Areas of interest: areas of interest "Shigulong Tennis Court"
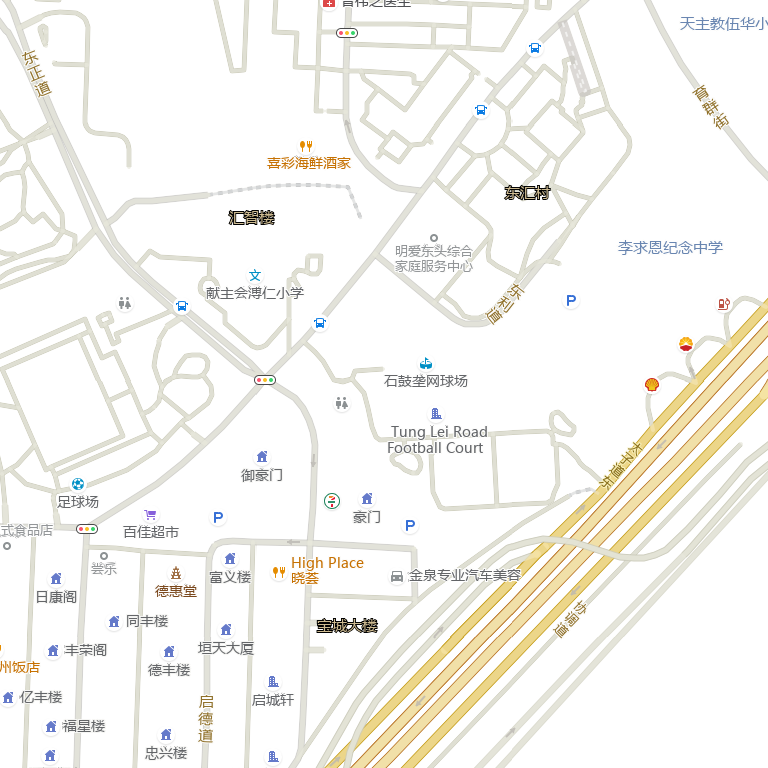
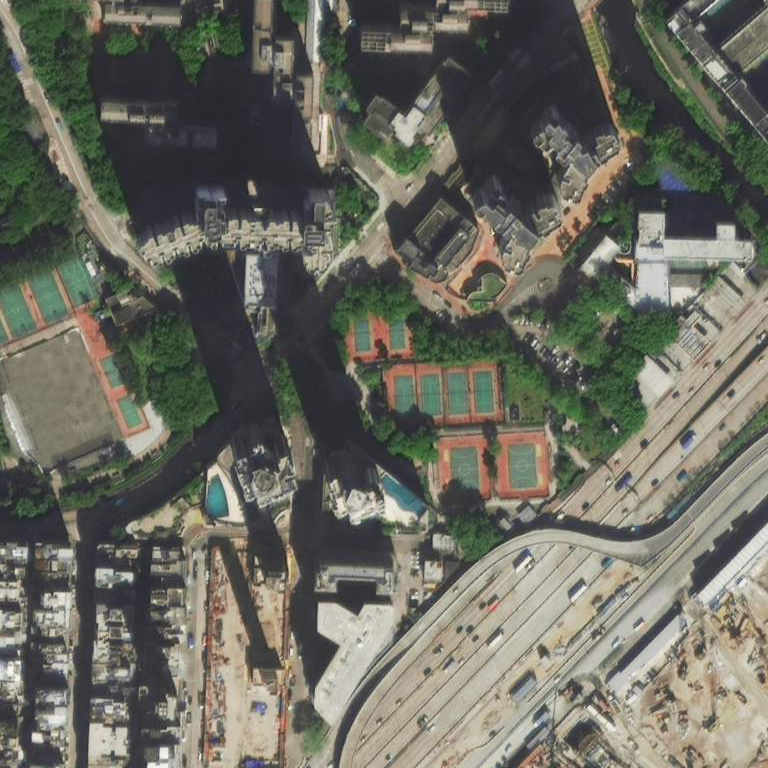